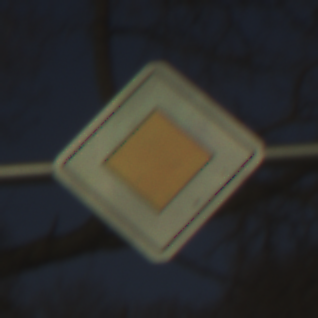
Verkehrszeichen: Vorfahrtsstrasse
Umgebung: Outdoor, Nature
Tageszeit: SunriseSunset
Wetter: Clear
Licht: Natural
Jahreszeit: NotSpecified
Kontrast: HighContrast